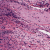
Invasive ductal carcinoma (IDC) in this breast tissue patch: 1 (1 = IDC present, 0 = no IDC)